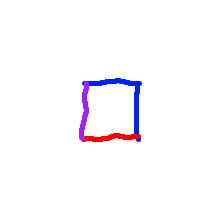
Shape: square